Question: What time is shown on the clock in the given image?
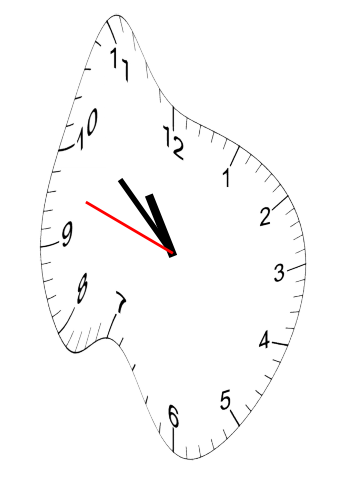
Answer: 10:51:48